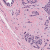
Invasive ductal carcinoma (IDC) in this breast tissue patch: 1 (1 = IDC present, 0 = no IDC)